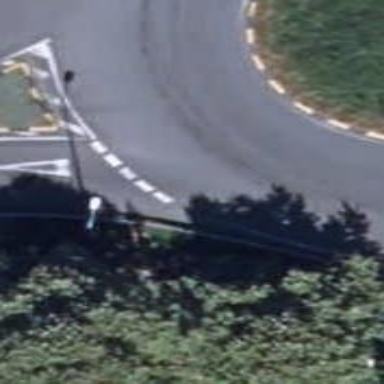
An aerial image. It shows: Road with "give way" sign.